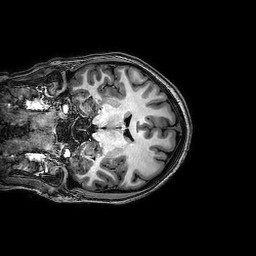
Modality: T1w
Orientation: coronal
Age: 23
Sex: female
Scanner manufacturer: philips
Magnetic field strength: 3 T
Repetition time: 0.008052 s
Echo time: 0.00369 s